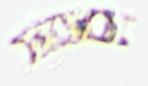
Label: Eucampia